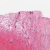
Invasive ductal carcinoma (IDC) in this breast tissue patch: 0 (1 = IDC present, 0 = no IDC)